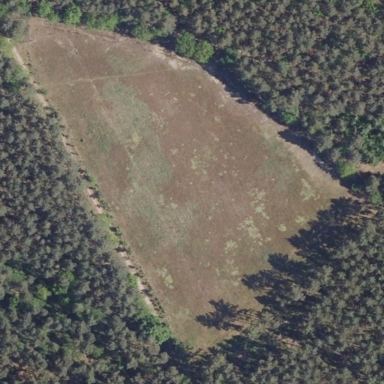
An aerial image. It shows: Beautiful meadow.